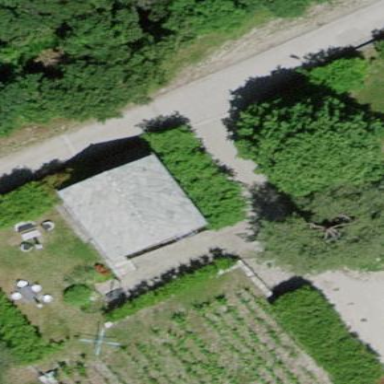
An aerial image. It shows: Group of garages.